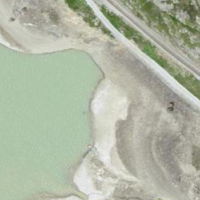
EUNIS habitat code: 14
Species observed at this site:
Bartsia alpina